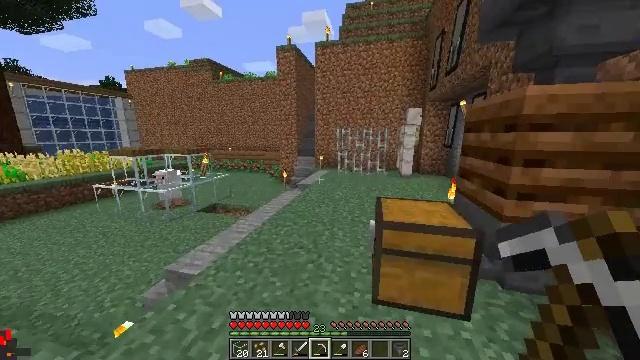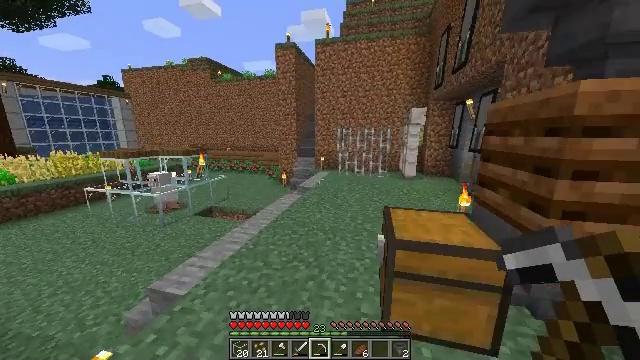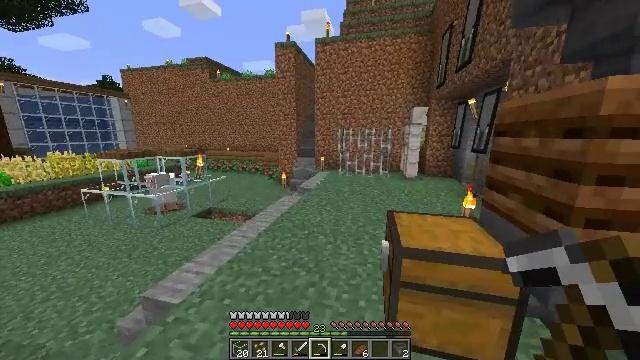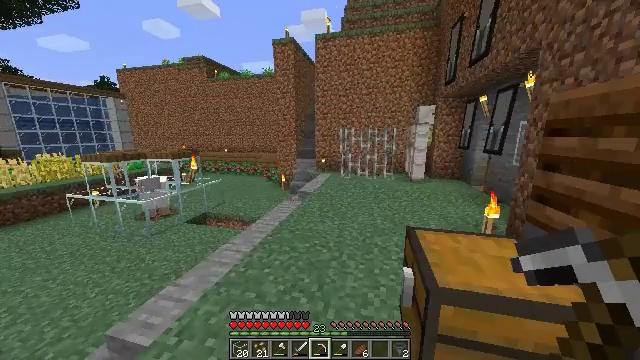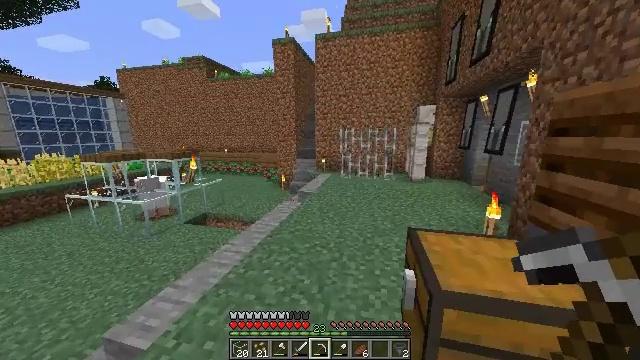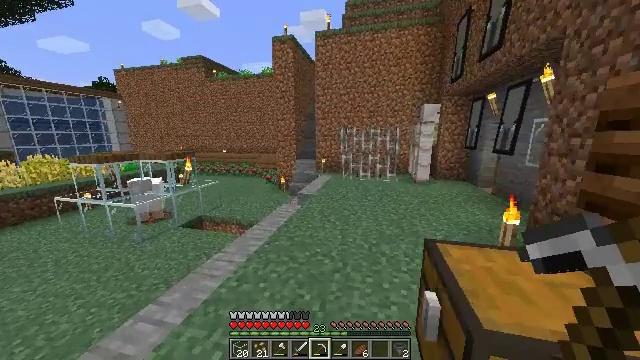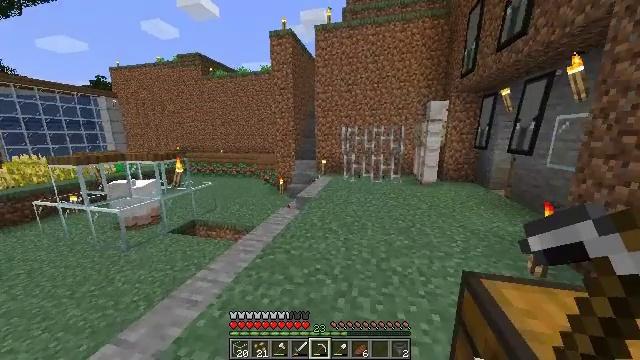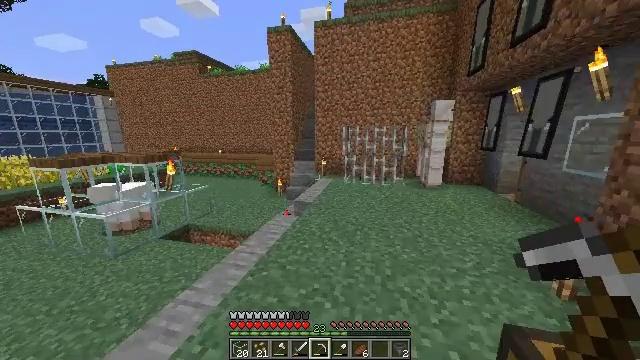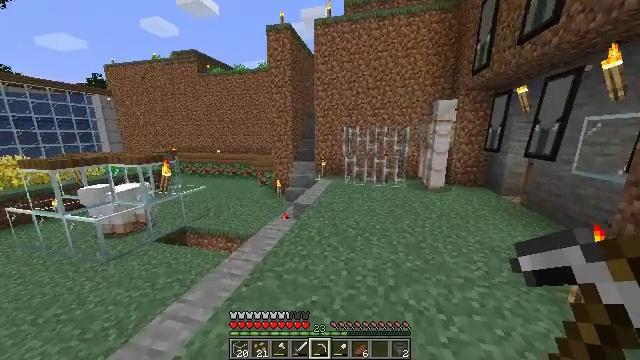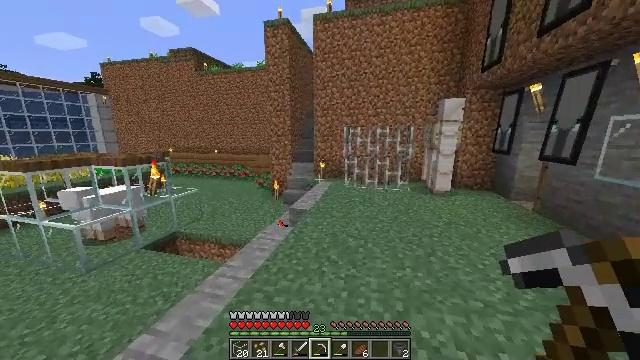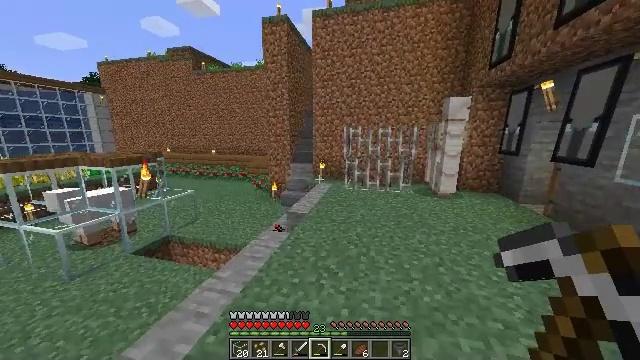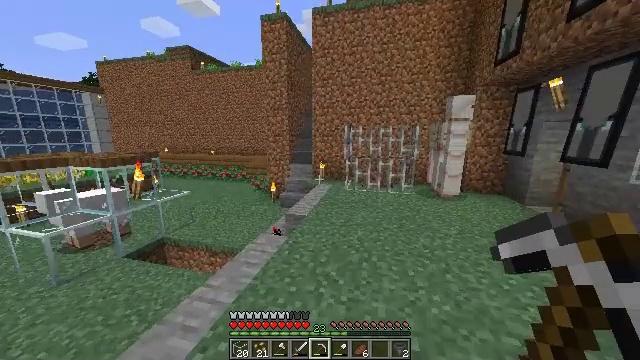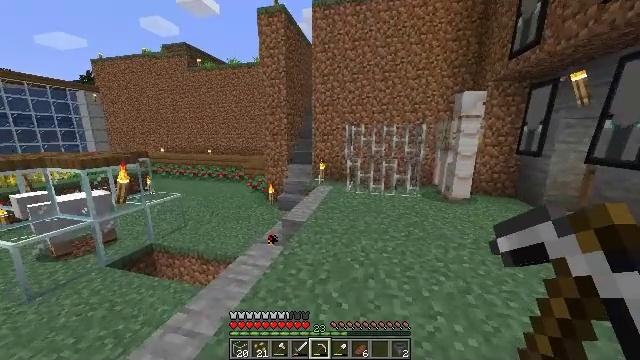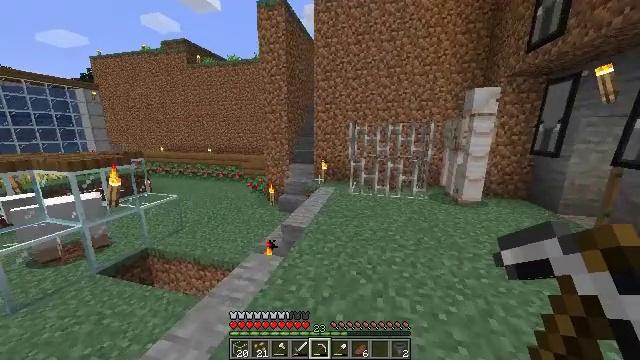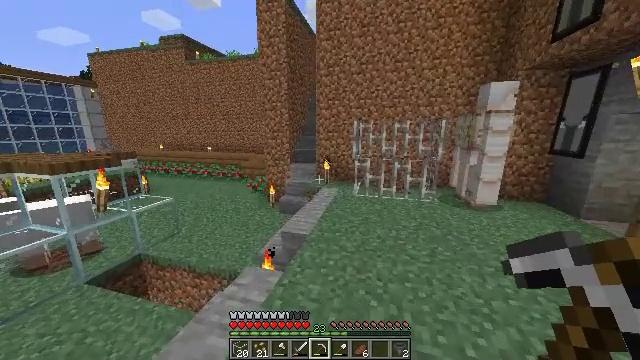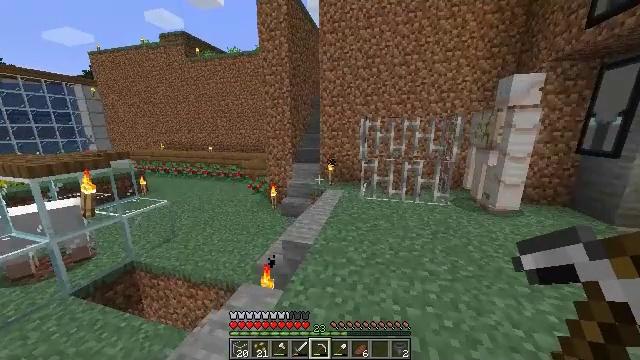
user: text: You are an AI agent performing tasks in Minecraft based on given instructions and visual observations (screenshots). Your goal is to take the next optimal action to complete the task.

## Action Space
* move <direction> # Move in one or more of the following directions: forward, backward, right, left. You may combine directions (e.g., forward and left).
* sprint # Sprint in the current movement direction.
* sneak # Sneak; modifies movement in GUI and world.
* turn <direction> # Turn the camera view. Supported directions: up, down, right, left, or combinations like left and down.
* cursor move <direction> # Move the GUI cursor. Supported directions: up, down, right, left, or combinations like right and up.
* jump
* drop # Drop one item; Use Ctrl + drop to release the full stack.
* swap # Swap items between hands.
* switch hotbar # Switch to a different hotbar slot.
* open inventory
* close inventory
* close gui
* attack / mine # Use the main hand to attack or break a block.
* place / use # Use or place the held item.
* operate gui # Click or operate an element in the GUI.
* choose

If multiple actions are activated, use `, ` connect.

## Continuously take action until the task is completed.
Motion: motion action
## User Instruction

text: Mine beetroots from the garden.
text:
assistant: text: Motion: move forward
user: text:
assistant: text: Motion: move forward, sprint
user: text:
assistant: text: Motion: move forward, sprint
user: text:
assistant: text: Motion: move forward, sprint
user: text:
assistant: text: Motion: move forward, sprint
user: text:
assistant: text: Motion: move forward, sprint
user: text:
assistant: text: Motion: move forward, sprint
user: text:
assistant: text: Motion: move forward
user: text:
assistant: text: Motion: move forward
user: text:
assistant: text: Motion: move forward
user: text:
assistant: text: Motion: move forward
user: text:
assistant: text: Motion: move forward
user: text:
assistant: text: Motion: move forward
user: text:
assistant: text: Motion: move forward
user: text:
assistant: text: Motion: move forward
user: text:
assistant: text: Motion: move forward, sprint
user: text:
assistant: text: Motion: move forward, sprint
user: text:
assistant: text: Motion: move forward, sprint
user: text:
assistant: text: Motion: move forward, sprint
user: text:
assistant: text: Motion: move forward, sprint
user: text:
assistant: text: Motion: move forward, turn left
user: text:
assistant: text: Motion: move forward, turn left
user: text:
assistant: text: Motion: move forward, turn left
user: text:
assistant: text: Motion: move forward, turn left and up
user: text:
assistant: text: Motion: move forward, turn left
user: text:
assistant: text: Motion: move forward, turn left
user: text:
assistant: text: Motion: move forward, sprint, turn left
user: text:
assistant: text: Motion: move forward, sprint
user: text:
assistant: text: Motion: move forward, sprint
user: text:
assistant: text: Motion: move forward, sprint